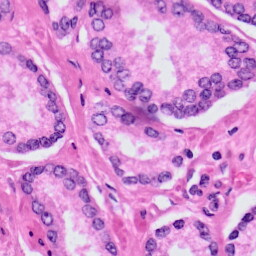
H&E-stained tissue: Prostate